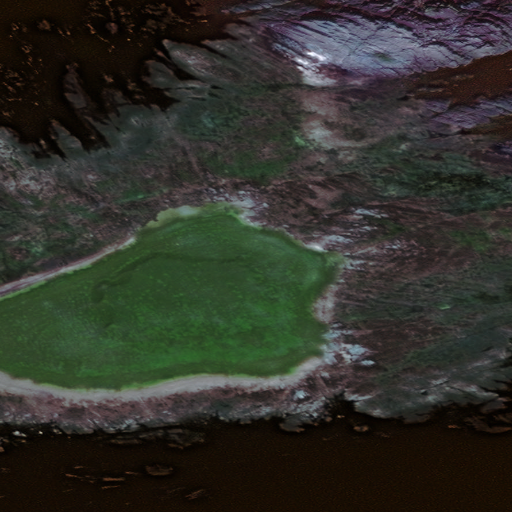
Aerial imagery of island in Alaska named Lida Island containing only unknown